Question: I was given a task to write an example of derived class. But In my program, something strange is happening with the roll numbers.
Also, when this program is compiled in g++.
When I used 'char []' and 'gets()' to store the strings and input values into them, it didn't allow me to enter the value for 'collname'.
When I use 'string' and 'cin', I get some strange values while asking for marks.(Check the attached image).

'''
#include<iostream>
#include<conio.h>
using namespace std;
class uni
{
private:
int rollno[100], i, flag;
int intermarks[100];;
int theorymarks[100];
void settheorymarks();
protected:
int numstud;
void setintermarks();
void issurno();
public:
void prepres();
void showres(string collname);
};
class college : public uni
{
private:
string collname;
public:
college(int N)
{
numstud = N;
issurno();
}
void enter_marks();
void disp();
};
void uni::issurno()
{
for (i = 0; i < numstud; i++)
rollno[i] = 1024+i;
cout << "Roll numbers issued!" << endl;
}
void uni::settheorymarks()
{
cout << "Enter theory marks for: " << endl ;
for(i = 0; i < numstud; i++)
{
cout << i+1 << ".) Roll number: " << rollno << " : ";
cin >> theorymarks[i];
}
cout << endl << endl << "Theory marks recorded!" << endl;
}
void uni::setintermarks()
{
cout << "Enter inter marks for: " << endl ;
for(i = 0; i < numstud; i++)
{
cout << i+1 << ".) Roll number: " << rollno << " : ";
cin >> intermarks[i];
}
cout << endl << endl << "Internal marks recorded!" << endl;
}
void uni::prepres()
{
settheorymarks();
}
void uni::showres(string colnam)
{
cout << "College: " << colnam << endl;
cout << "__________________________Result___________________________" << endl;
cout << "s. No. Roll no Internal Theory" << endl;
for(i = 0; i < numstud; i++)
cout << i+1 << " " << rollno[i] << ' ' << intermarks[i] << " " << theorymarks[i] << endl;
cout << endl << "End of result!" << endl;
}
void college::disp()
{
showres(collname);
}
void college::enter_marks()
{
cout << "Enter the college name: ";
cin >> collname;
setintermarks();
prepres();
}
int main()
{
int n;
cout << "Enter number of stufents: ";
cin >> n;
college c(n);
c.enter_marks();
c.disp();
return 0;
}
'''
I feel that I've made a stupid mistake somewhere.
PS: In school, I was forced to use turbo C++ (One of the oldest compilers).
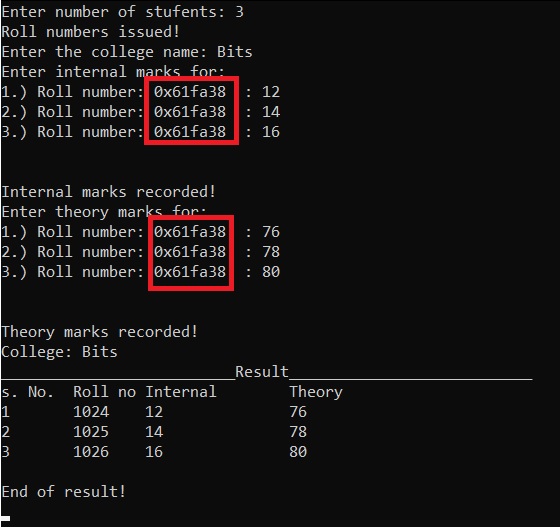
Answer: You just forget the '[i]' after 'rollno' in the two lines like:
'''
cout << i+1 << ".) Roll number: " << rollno[i] << " : ";
'''
---
There are a few other things I would ask you to improve if I was your supervisor/teacher:
- - - -